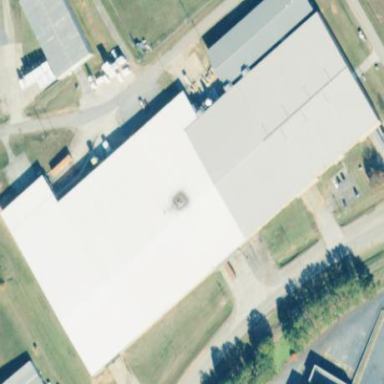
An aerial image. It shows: Industrial building.